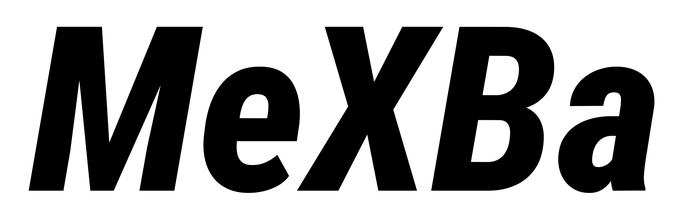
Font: Roboto-Italic_Condensed_ExtraBold_Italic